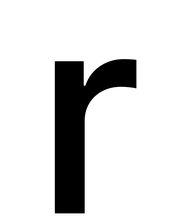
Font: Inter_Medium